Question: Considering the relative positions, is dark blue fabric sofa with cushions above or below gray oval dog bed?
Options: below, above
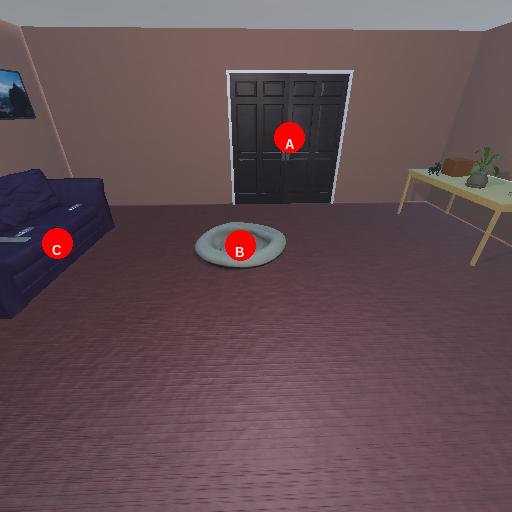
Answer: below